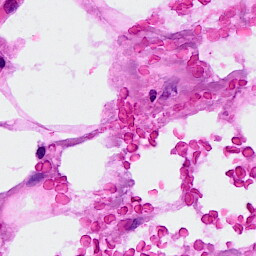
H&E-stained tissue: Breast